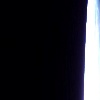
Label: space